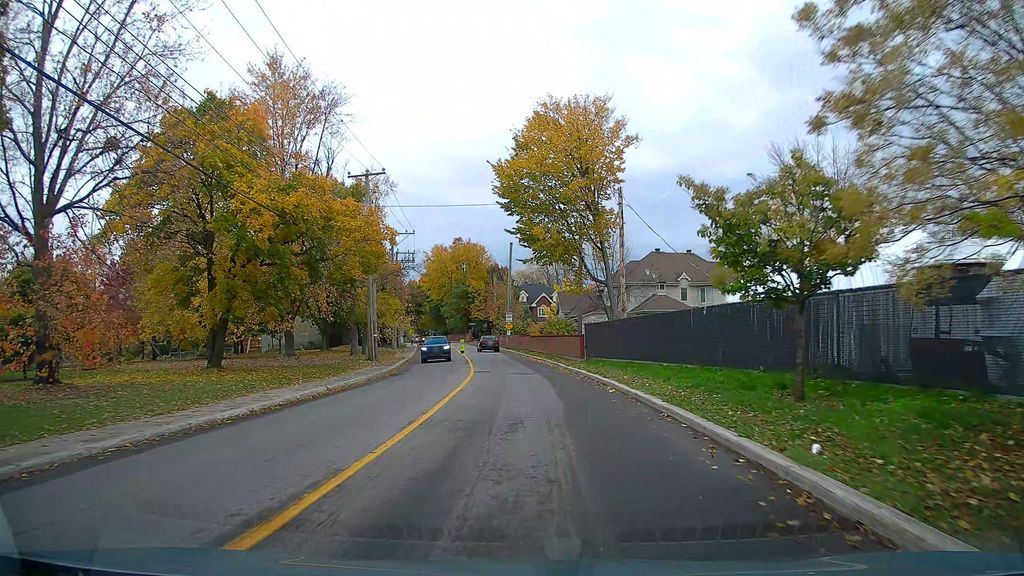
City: montreal